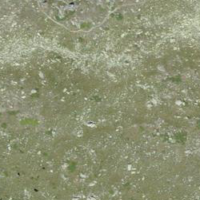
EUNIS habitat code: 31
Species observed at this site:
Pseudochorthippus parallelus